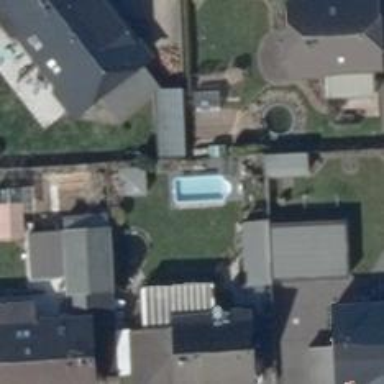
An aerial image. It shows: Swimming pool located in leisure land.